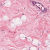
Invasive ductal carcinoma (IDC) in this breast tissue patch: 0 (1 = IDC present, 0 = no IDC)